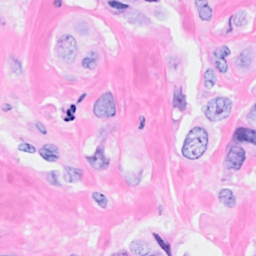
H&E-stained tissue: Breast